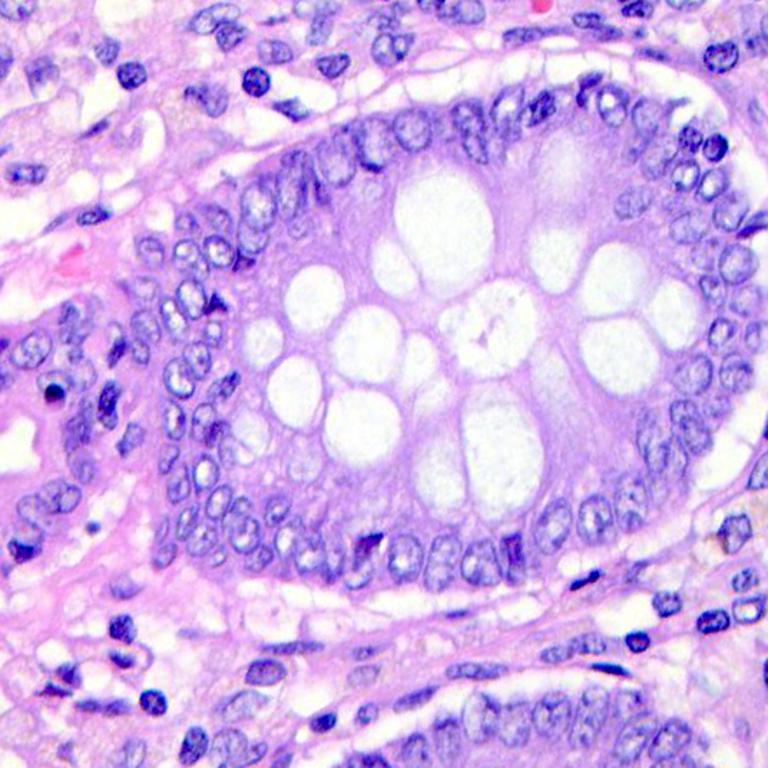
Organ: colon
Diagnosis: benign